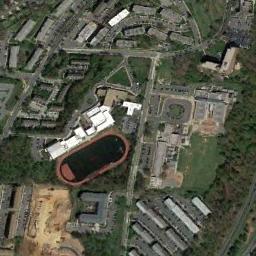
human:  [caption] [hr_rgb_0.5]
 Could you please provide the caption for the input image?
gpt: The ground track field is surrounded by lots of buildings arranged neatly .

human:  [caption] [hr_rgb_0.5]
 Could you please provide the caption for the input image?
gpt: A track and field is built in the middle of a residential area, Surrounded by a lot of vegetation .

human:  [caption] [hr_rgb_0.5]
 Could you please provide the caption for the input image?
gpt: There are many buildings next to the ground track field .

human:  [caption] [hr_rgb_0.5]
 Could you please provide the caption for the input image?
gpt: There is a road beside the track and field .

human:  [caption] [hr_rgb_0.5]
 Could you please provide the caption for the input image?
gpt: There are many gray buildings around the ground track field .